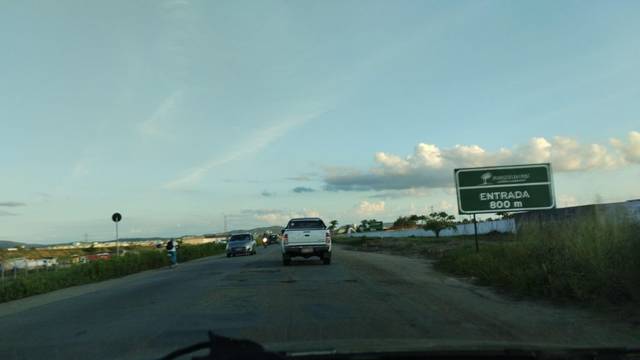
Region: Brazil
Coordinates: -7.272, -35.888